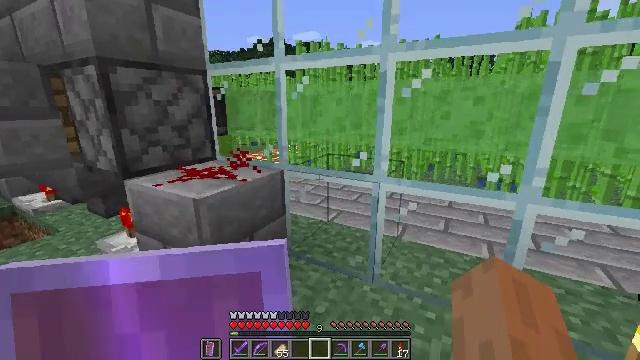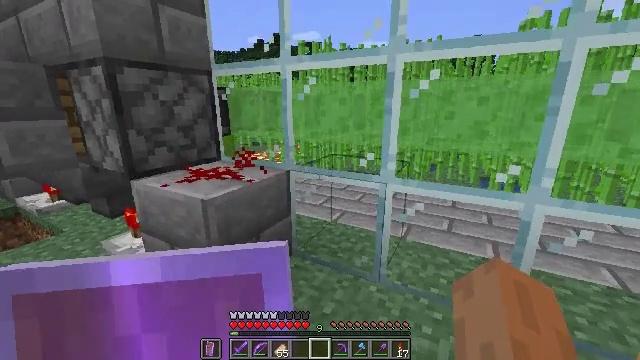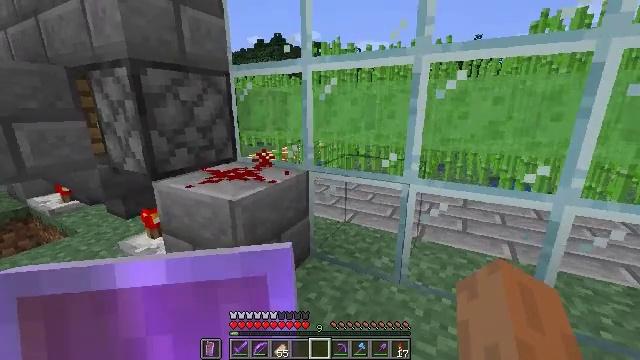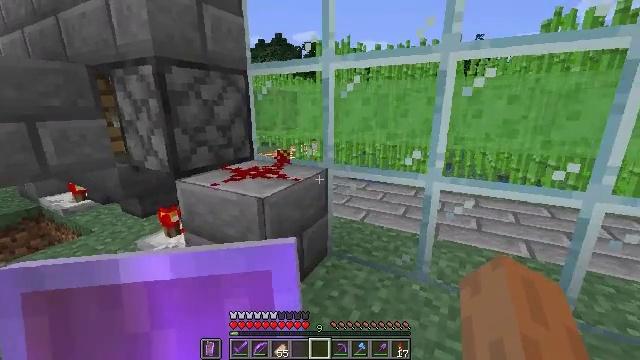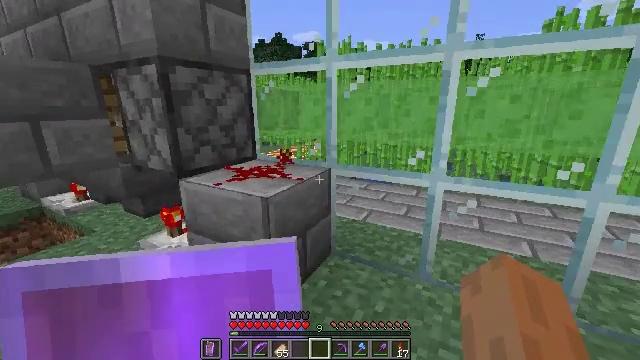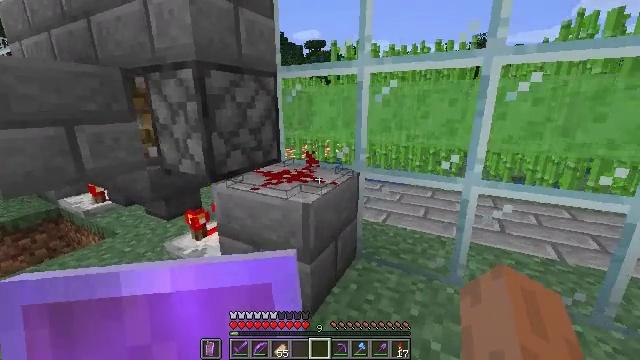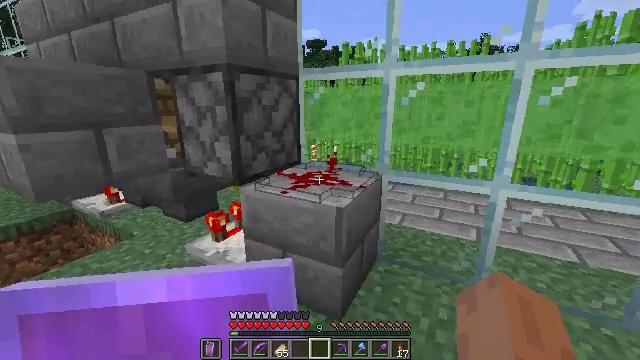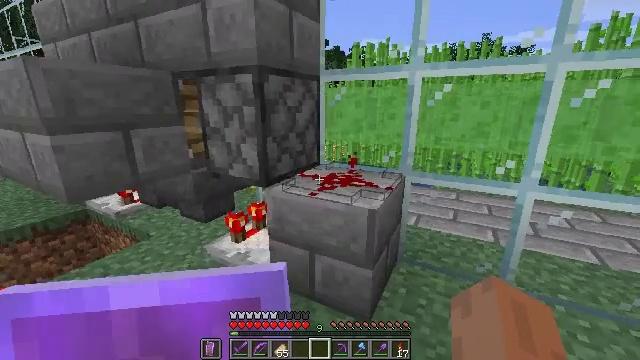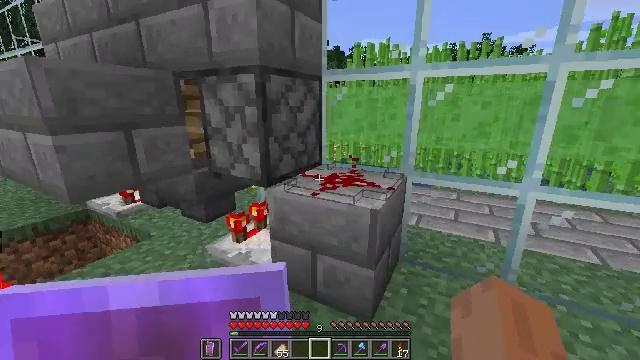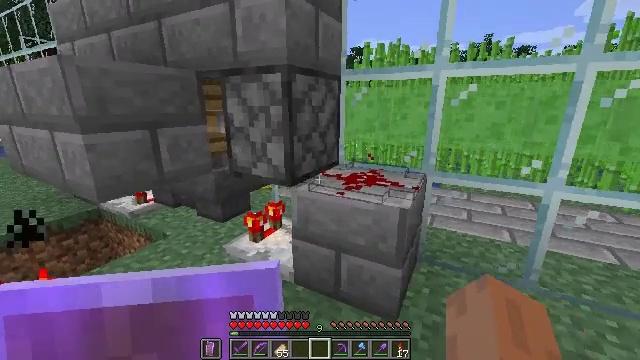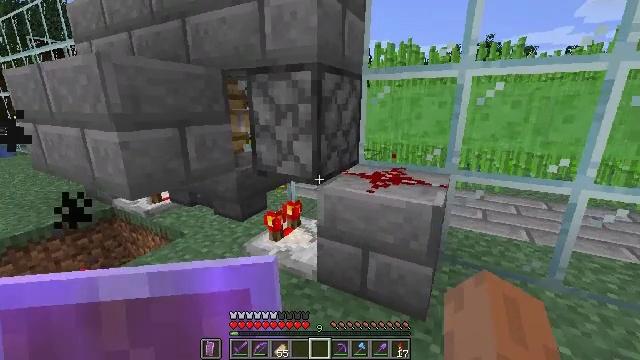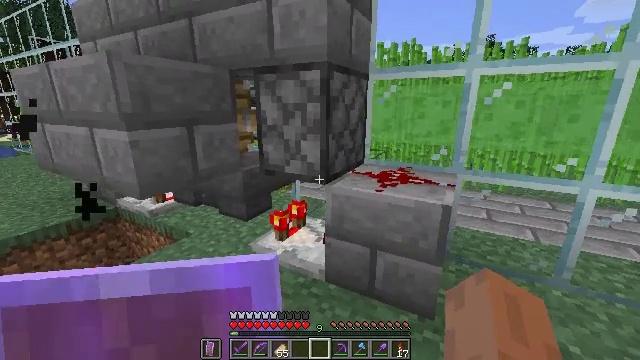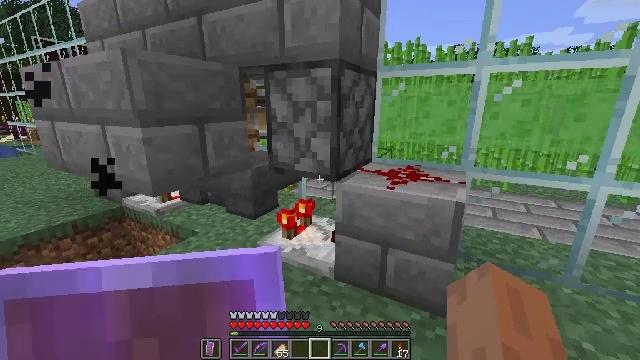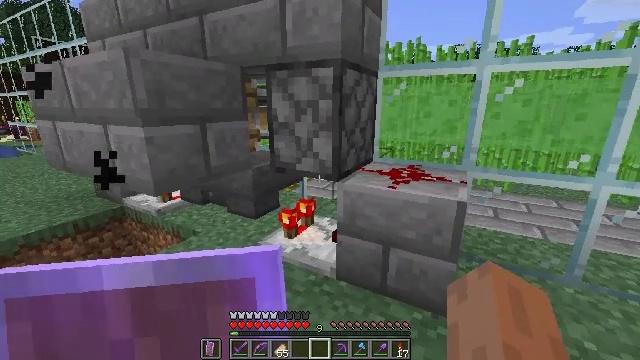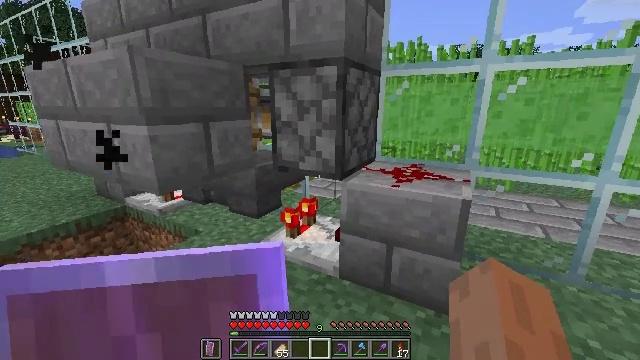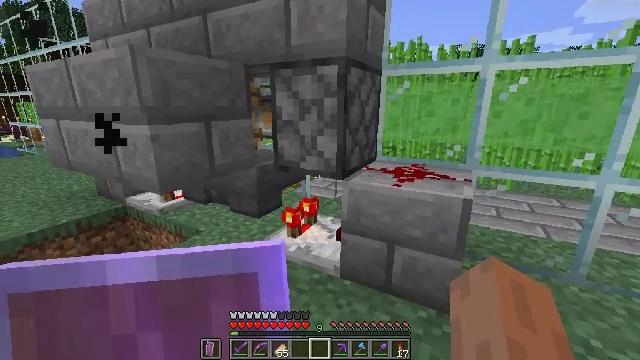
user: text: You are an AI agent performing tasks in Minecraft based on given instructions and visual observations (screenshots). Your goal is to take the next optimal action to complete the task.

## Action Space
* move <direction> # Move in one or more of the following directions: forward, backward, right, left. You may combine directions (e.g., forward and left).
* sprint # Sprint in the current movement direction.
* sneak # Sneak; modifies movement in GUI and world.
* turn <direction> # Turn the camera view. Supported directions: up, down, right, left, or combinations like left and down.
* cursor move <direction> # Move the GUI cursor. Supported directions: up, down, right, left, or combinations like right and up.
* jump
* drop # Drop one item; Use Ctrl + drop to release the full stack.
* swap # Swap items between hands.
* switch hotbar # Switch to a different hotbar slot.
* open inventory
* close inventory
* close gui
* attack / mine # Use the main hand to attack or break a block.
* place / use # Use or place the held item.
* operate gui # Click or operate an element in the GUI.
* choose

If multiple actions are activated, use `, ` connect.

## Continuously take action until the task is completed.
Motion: motion action
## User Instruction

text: Collect the stone bricks by mining.
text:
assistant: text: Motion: move left
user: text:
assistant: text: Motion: move left
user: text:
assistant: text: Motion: move left
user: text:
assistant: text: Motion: move left
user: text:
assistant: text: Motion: move left
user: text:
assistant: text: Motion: move left
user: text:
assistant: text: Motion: move left
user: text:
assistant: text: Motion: move left
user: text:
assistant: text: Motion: move left
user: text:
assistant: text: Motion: no_op
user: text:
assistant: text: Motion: no_op
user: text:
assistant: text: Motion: no_op
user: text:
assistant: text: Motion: no_op
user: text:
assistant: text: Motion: no_op
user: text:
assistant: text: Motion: no_op
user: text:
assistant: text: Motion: no_op
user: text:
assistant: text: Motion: no_op
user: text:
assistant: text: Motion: no_op
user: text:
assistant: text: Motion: no_op
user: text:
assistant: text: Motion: no_op
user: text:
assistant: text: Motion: no_op
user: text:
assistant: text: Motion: no_op
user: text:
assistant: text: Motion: no_op
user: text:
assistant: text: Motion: no_op
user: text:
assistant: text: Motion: no_op
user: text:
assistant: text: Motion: no_op
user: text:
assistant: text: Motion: no_op
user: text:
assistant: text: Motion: no_op
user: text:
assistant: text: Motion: no_op
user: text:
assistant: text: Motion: no_op